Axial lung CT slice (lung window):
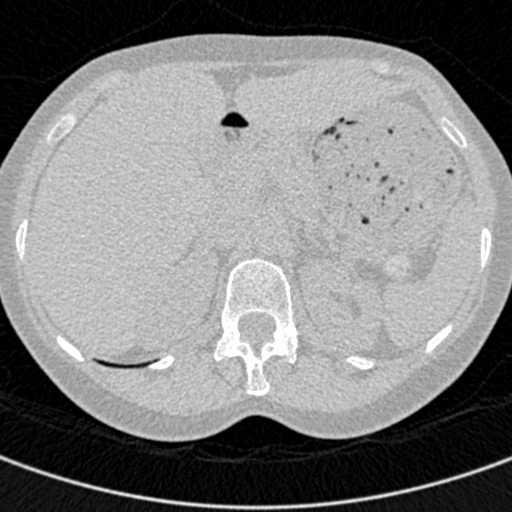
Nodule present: no